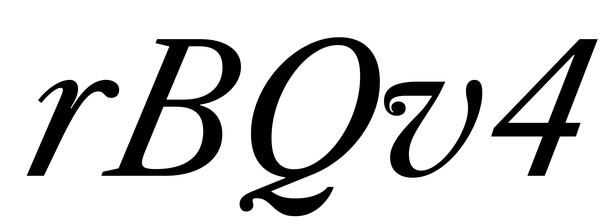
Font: LibreCaslonText-Italic_Italic